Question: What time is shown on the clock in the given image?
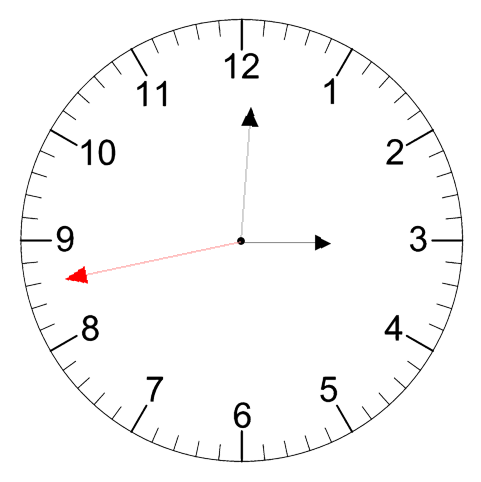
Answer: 03:00:43